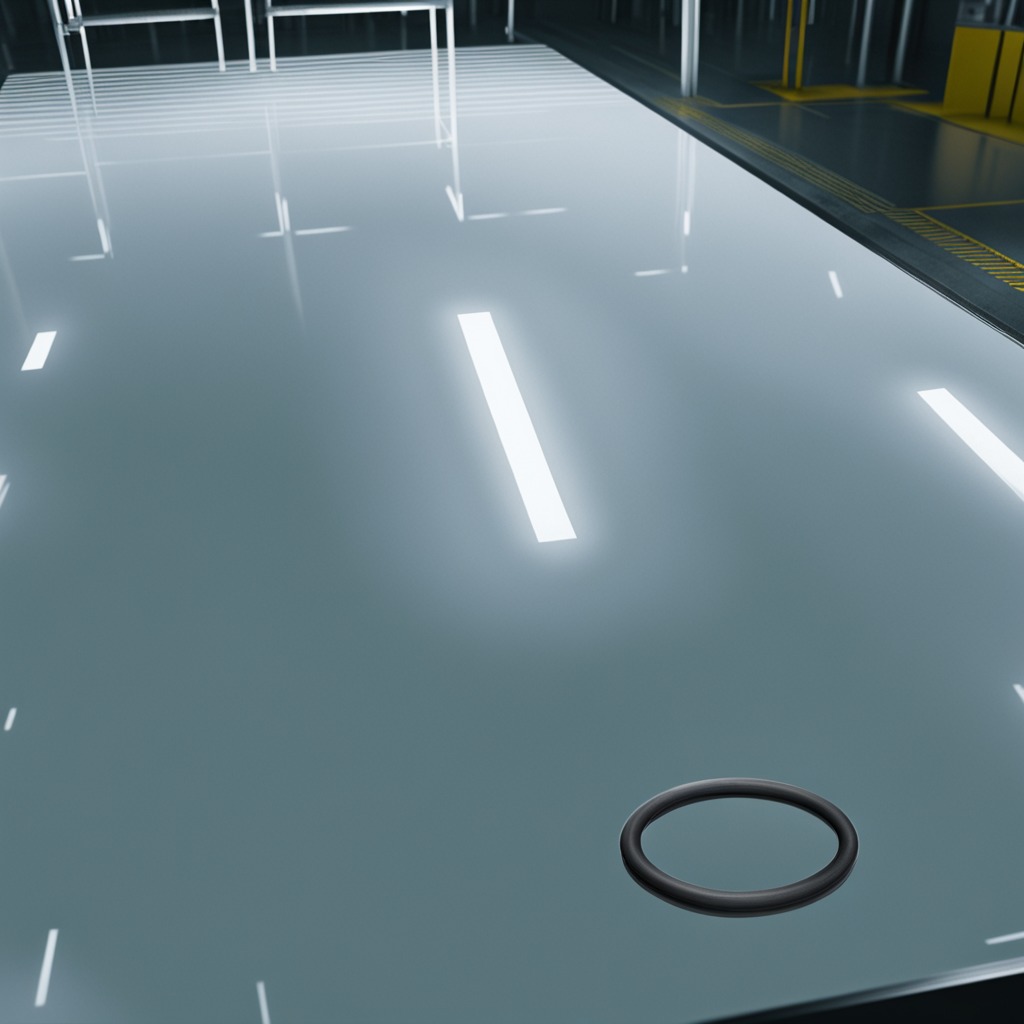
A rubber O-ring is lying on the high-gloss table in the ship maintenance bay.